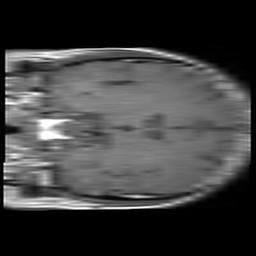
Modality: T1w
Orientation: coronal
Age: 62
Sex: male
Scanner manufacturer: philips
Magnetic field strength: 3 T
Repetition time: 0.5331 s
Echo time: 0.01 s